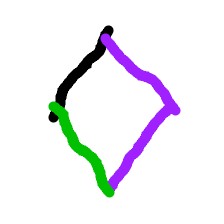
Shape: rhombus